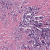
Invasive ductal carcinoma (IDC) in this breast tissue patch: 1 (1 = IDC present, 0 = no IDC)